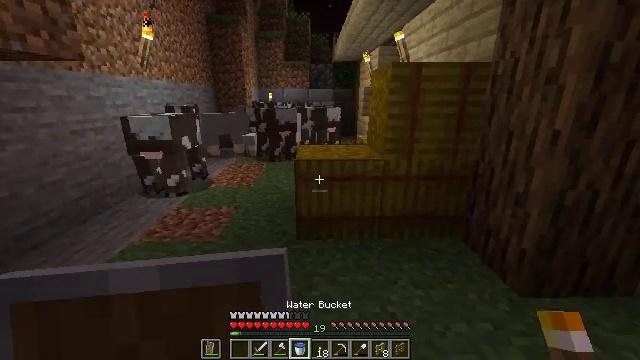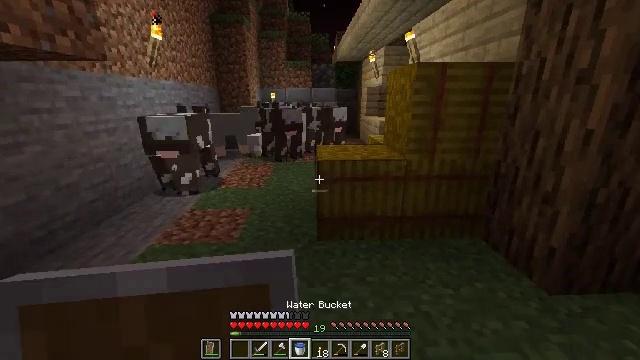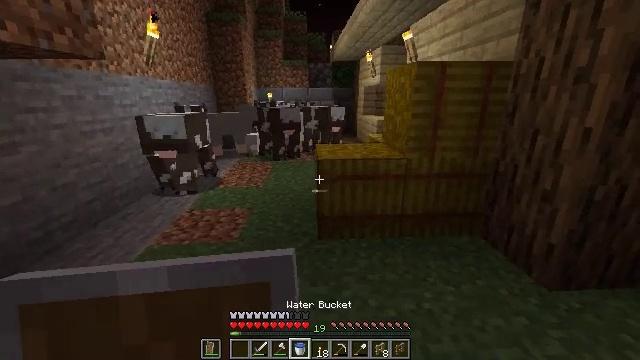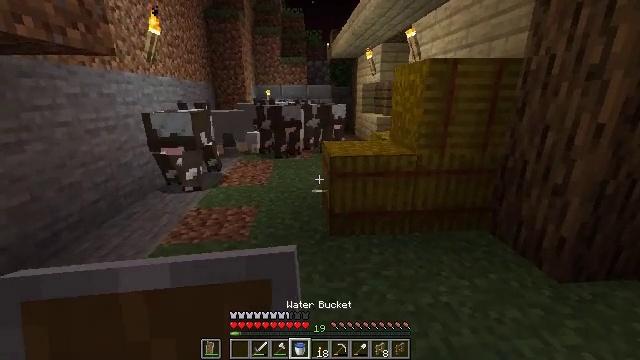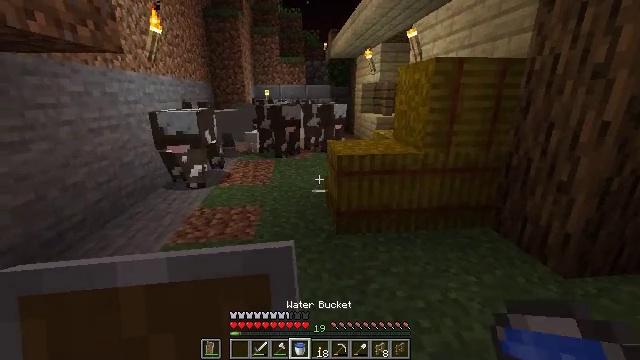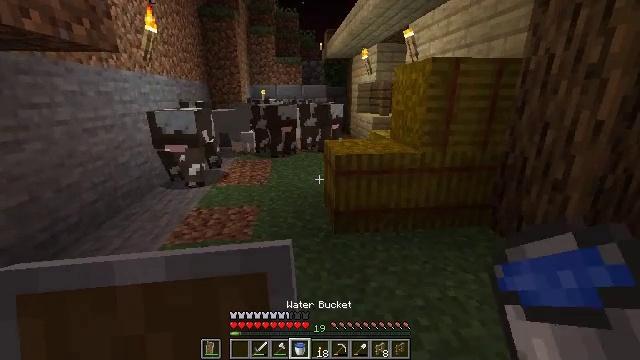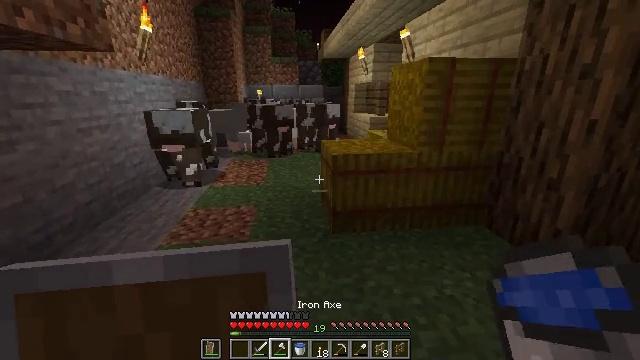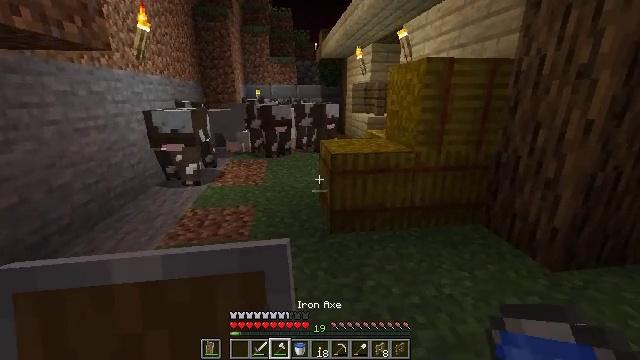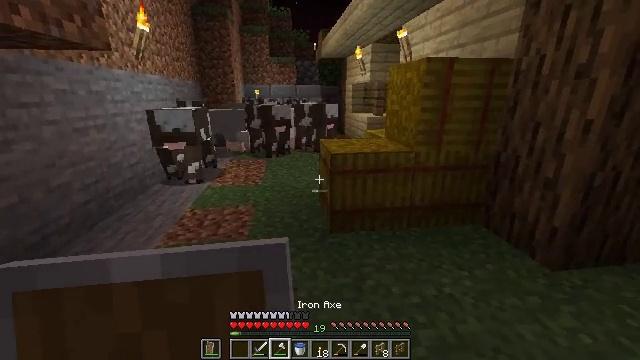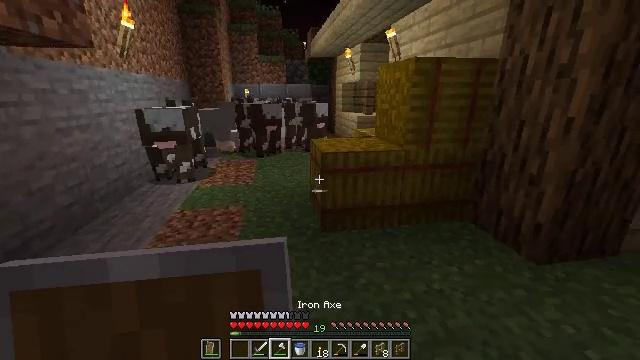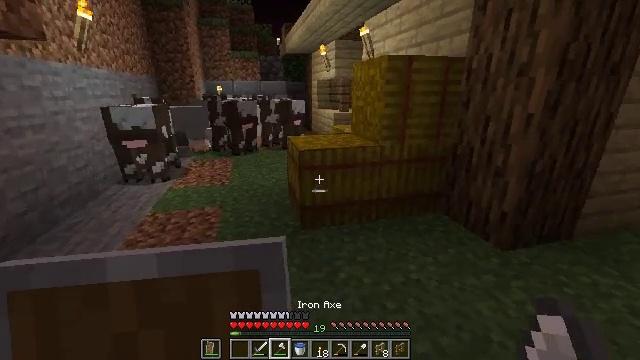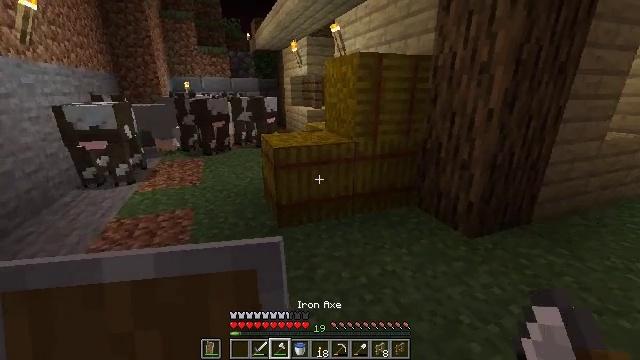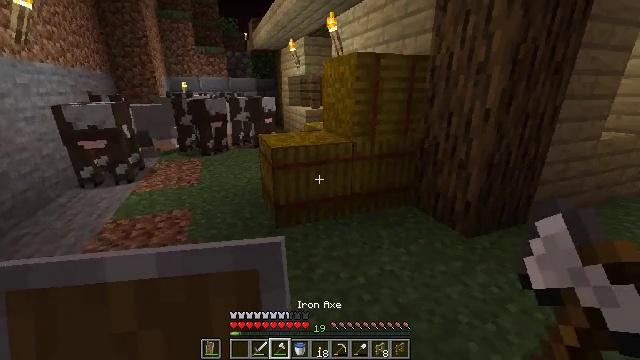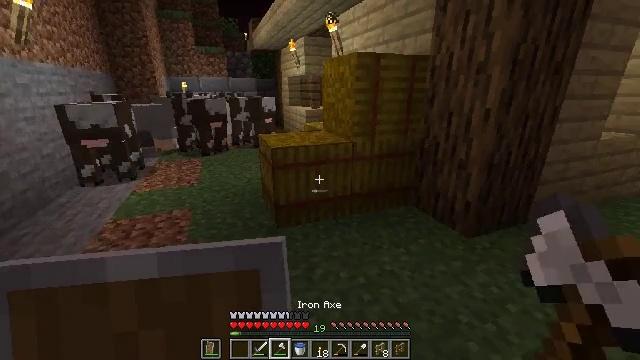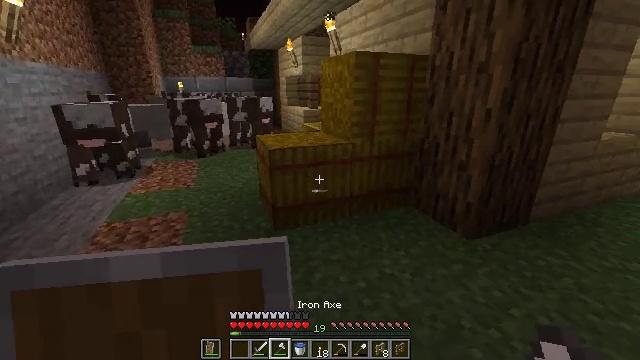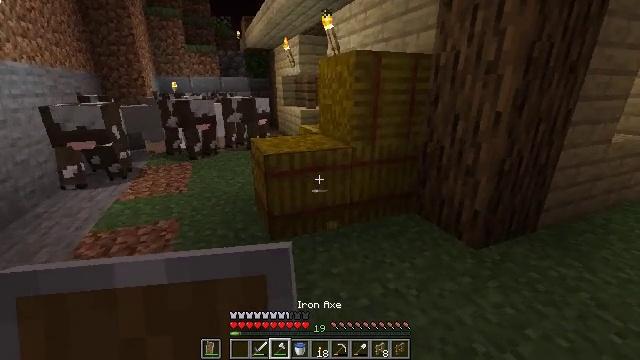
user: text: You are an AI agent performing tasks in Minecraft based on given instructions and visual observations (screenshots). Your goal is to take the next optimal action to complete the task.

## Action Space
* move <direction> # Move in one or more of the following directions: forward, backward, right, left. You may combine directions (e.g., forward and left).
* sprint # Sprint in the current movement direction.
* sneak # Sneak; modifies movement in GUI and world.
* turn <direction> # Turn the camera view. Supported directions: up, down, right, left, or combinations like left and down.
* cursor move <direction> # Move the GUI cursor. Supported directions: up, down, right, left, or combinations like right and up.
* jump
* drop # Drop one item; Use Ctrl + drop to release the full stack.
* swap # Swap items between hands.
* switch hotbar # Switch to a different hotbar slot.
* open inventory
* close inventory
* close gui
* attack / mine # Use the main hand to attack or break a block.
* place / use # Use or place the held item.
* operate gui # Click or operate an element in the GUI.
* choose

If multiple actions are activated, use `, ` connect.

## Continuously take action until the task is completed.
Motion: motion action
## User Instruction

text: Break the hay block to collect it.
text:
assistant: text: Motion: move left, turn right
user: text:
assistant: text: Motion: move left
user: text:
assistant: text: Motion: turn right
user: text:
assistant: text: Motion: no_op
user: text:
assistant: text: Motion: no_op
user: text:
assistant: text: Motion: no_op
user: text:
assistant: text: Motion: no_op
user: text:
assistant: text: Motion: no_op
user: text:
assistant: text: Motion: turn right
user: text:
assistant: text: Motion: turn right
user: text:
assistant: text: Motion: turn right
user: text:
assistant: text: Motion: no_op
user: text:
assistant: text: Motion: no_op
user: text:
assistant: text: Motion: move forward
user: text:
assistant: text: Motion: move forward, attack / mine
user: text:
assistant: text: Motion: move forward, turn right, attack / mine
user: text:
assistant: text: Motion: move forward, attack / mine
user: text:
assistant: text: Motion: turn right, attack / mine
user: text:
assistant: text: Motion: attack / mine
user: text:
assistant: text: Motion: attack / mine
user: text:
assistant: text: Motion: attack / mine
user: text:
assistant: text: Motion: attack / mine
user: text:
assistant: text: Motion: attack / mine
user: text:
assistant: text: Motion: move left, attack / mine
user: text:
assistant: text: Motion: move left, attack / mine
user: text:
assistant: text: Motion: move left, attack / mine
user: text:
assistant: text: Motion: move left, turn right and down, attack / mine
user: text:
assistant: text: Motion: move left, turn right, attack / mine
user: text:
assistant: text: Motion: move forward and move left, turn right, attack / mine
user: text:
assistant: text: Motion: move forward and move left, turn right, attack / mine